Question: I need to parse my HTML page to replace some links, this is the form of a link '<a href="/{localLink:1144}" title="Bas-rhin">Mauris nec</a>'. The problem is that my regex expression doesn't end properly, I think it's because of the ".
This is my Regex expression :
'''
Regex r= new Regex("<a href="(/{localLink:)(.*)}" title="(.*)">(.*)</a>");
'''
That regex doesn't end after each link, and the third group doesn't contain the title property but almost all the html until the last of my html.
I tested it with this site :
<URL>

So, why doesn't the third group end directly after 'Bas-Rhin"' ?
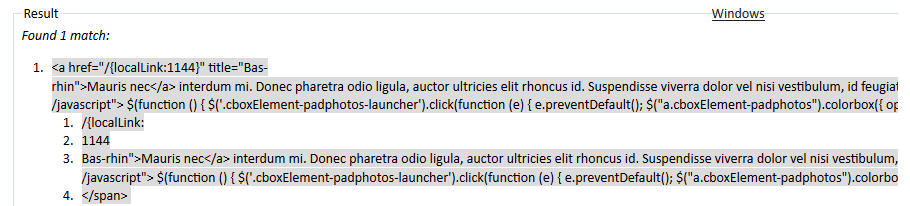
Answer: '''
Regex r= new Regex("<a href="(/{localLink:)(.*)}" title="(.*)">(.*)</a>");
'''
doesn't work as expected because quantifiers ('*') are greedy by default, that means they catch all they can (the most possible).
To solve the problem, you have several ways:
1 the most obvious:
make your quantifiers lazy by adding a question mark: '(.*?)'
2 the most efficient:
don't use the dot and use a negated character class instead. Example:
'''
Regex r= new Regex("<a href="(/{localLink:)([^}]*)}" title="([^"]*)">(.*?)</a>");
'''
The last '(.*?)' can be replaced by:
'''
((?>[^<]+|<(?!/a>)*)
'''
3 the most reasonable:
use agilitypack or an other html parser to extract all "a" tags. you can check after if the href is like you want. (Note that with xpath you can perform this check directly in one step)
Xpath query example:
'''
//a[contains(@href, '{localLink:')]
'''